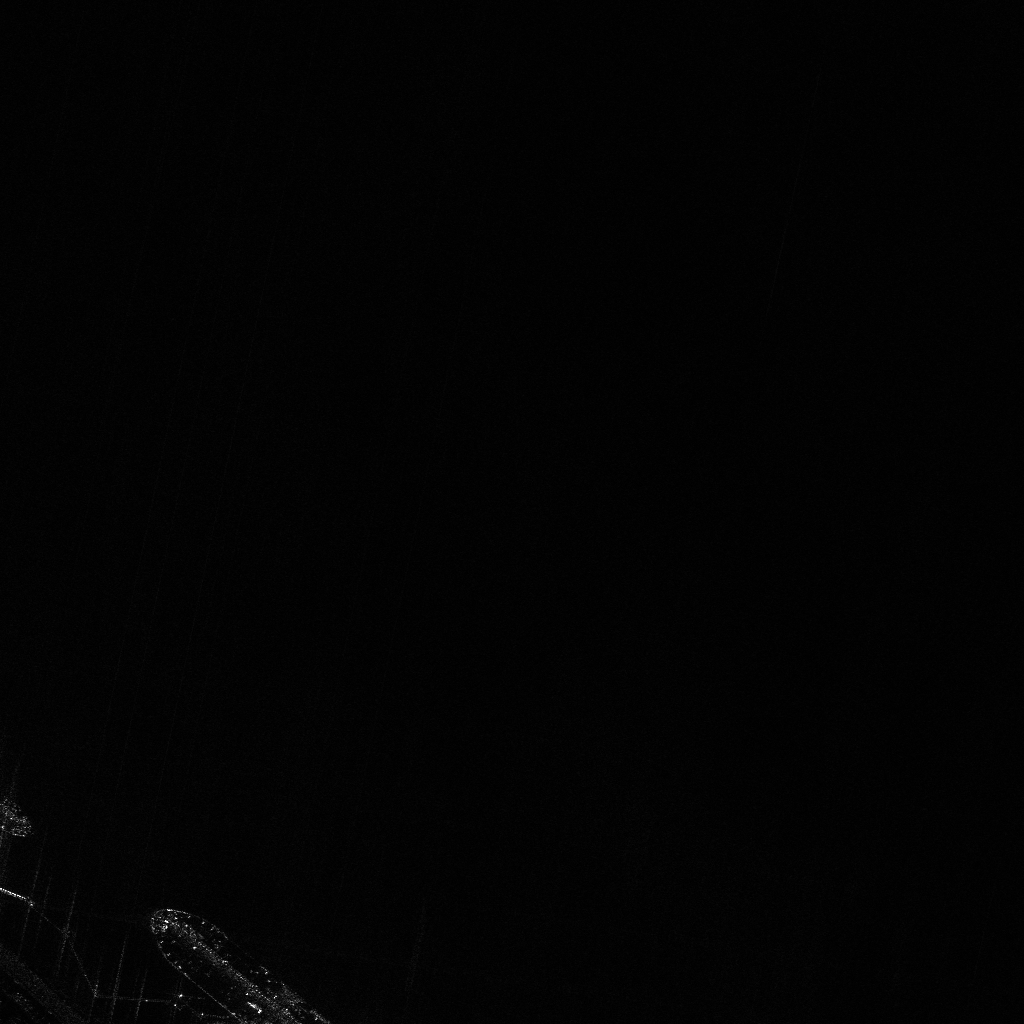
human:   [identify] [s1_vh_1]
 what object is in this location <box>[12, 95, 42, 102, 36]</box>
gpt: <ref>1 large ore-oil at the bottom left</ref>